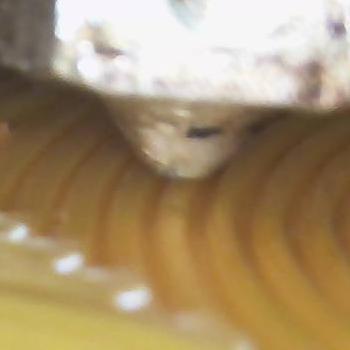
Flow rate: 48%